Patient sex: M
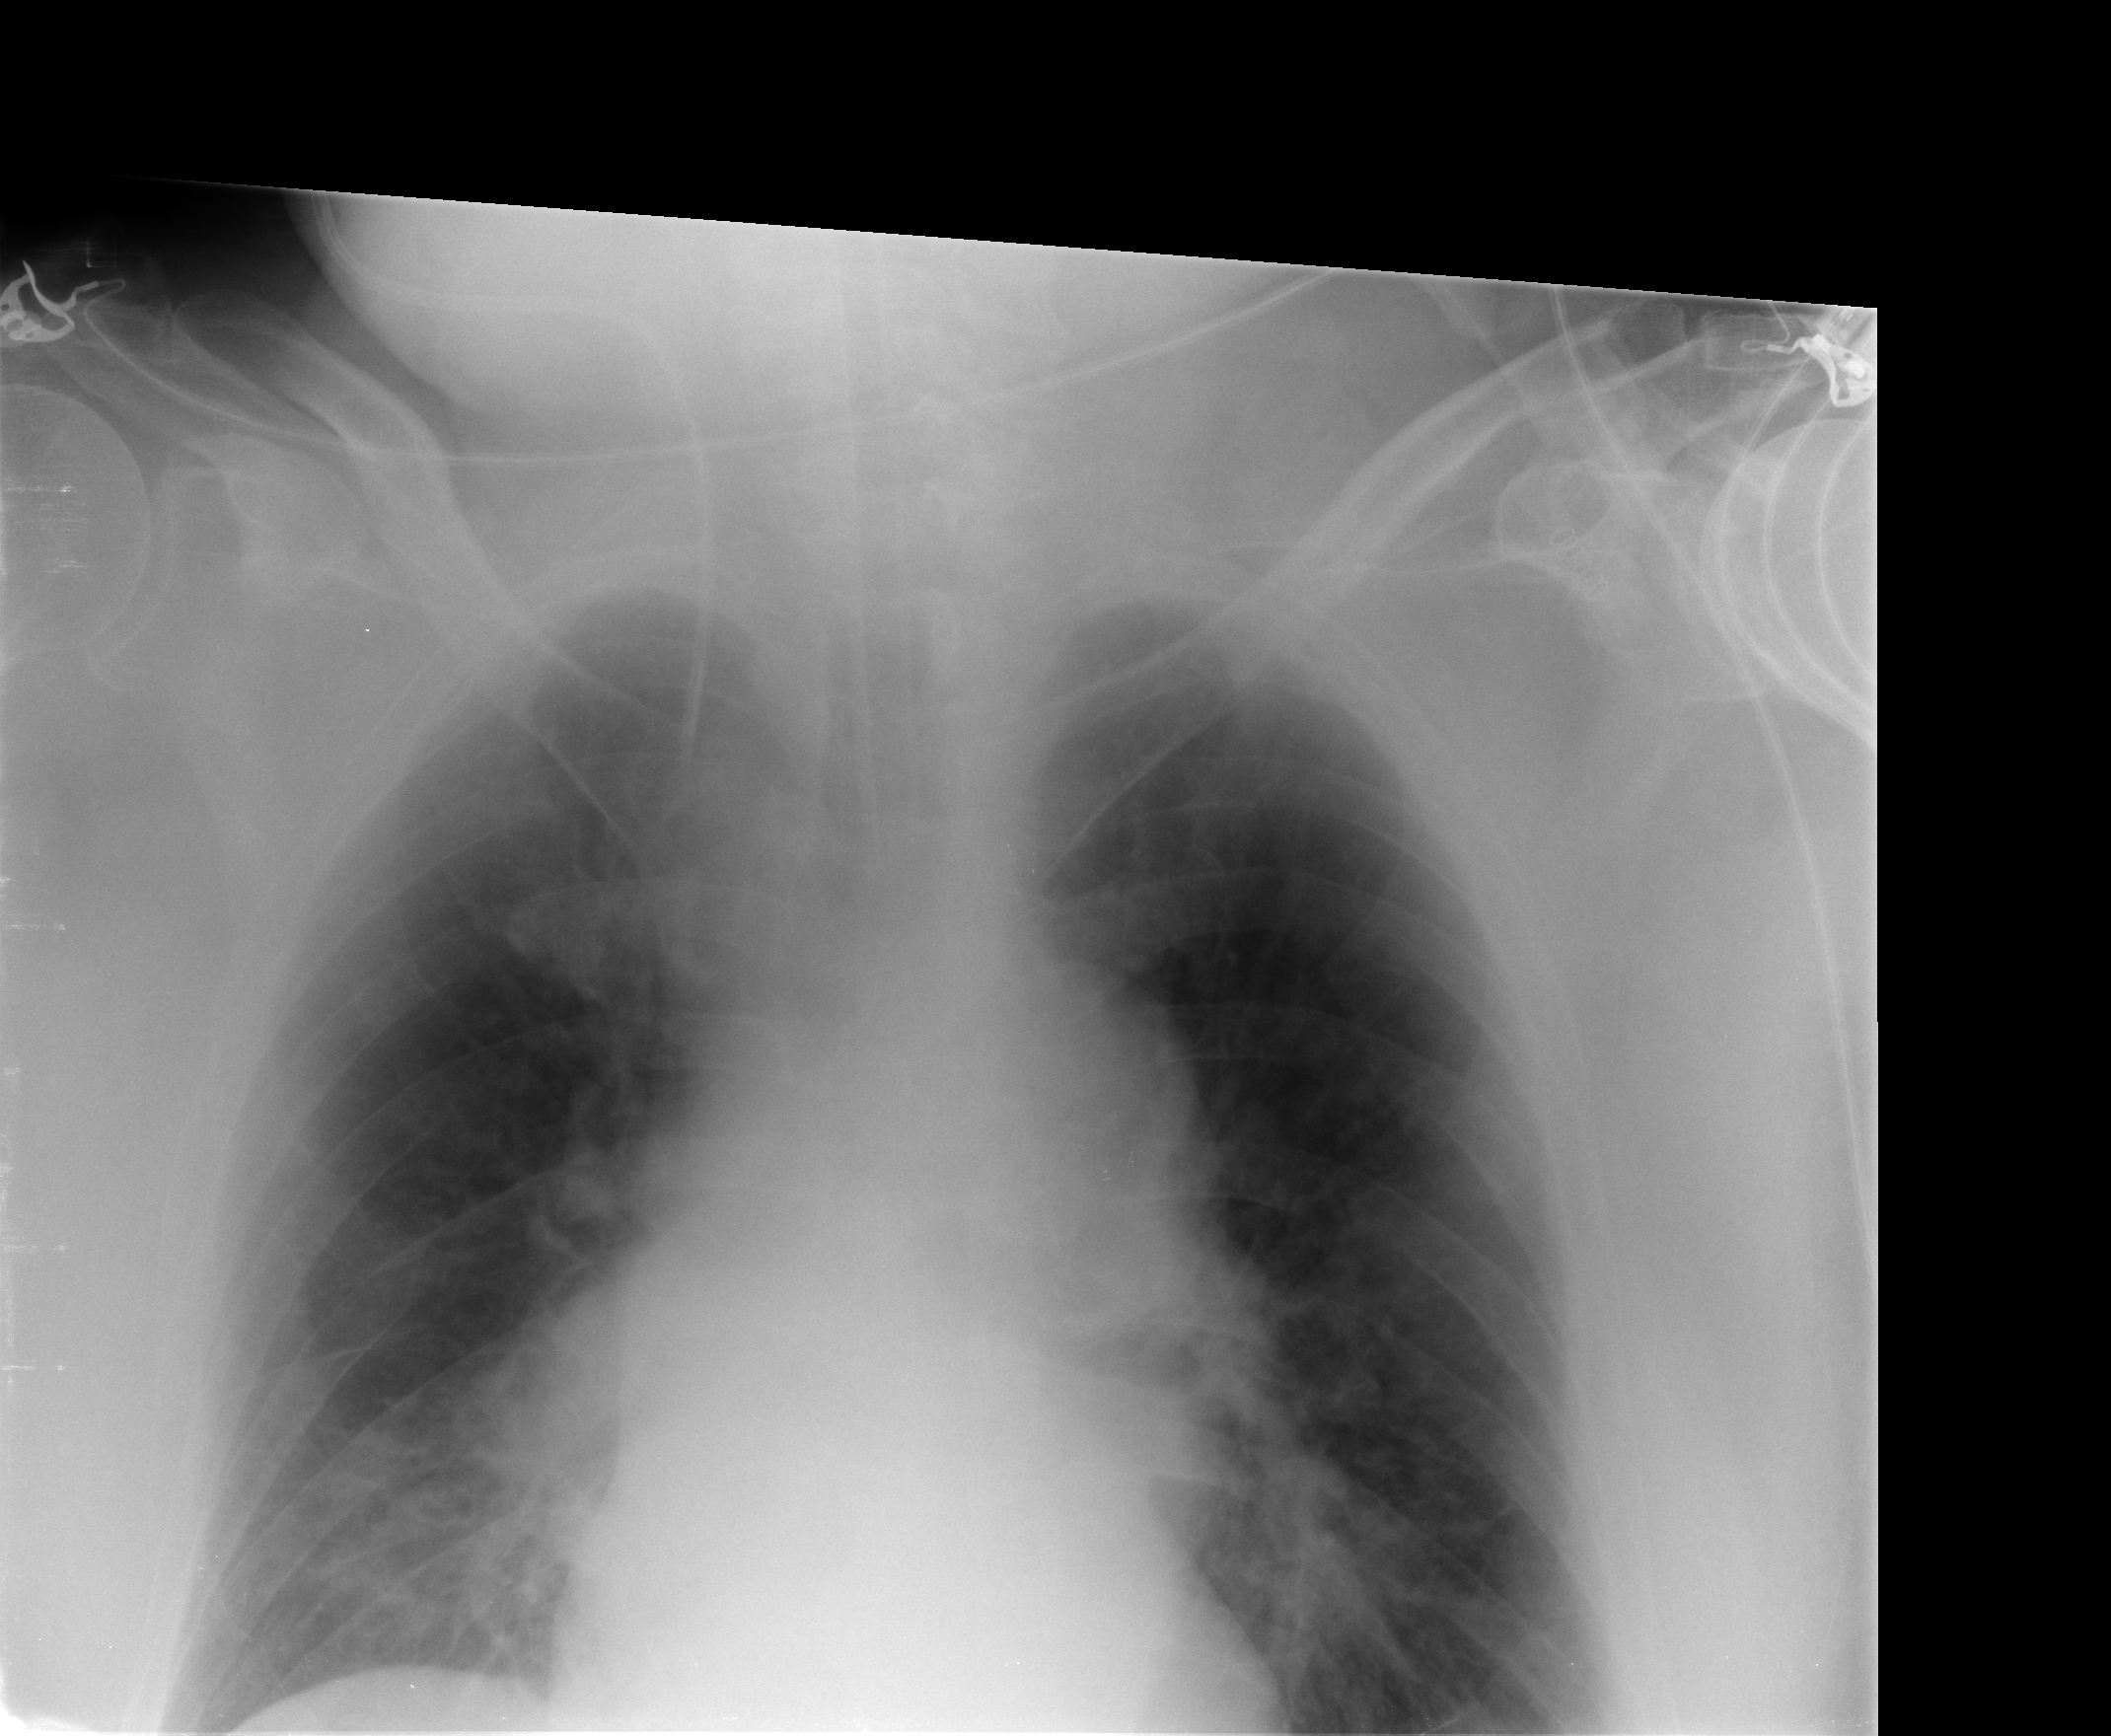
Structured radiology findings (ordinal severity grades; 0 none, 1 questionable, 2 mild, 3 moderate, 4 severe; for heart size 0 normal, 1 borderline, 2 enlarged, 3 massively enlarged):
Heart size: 0
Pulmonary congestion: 2
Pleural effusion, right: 0
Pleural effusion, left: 0
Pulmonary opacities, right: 0
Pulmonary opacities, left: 0
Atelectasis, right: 2
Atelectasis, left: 2